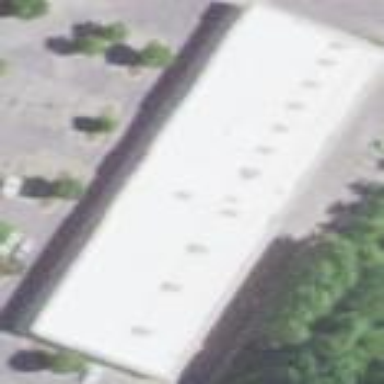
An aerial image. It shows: Commercial building.